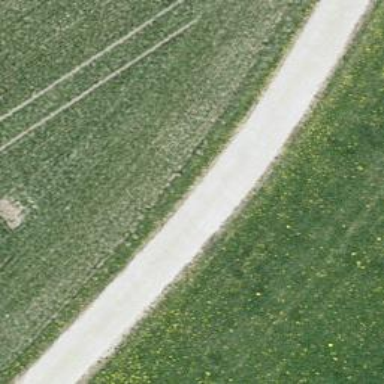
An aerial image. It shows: Track with grade1 tracktype.